Field crop: tomato
Growth stage: 1
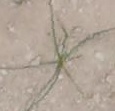
Species: cyperus